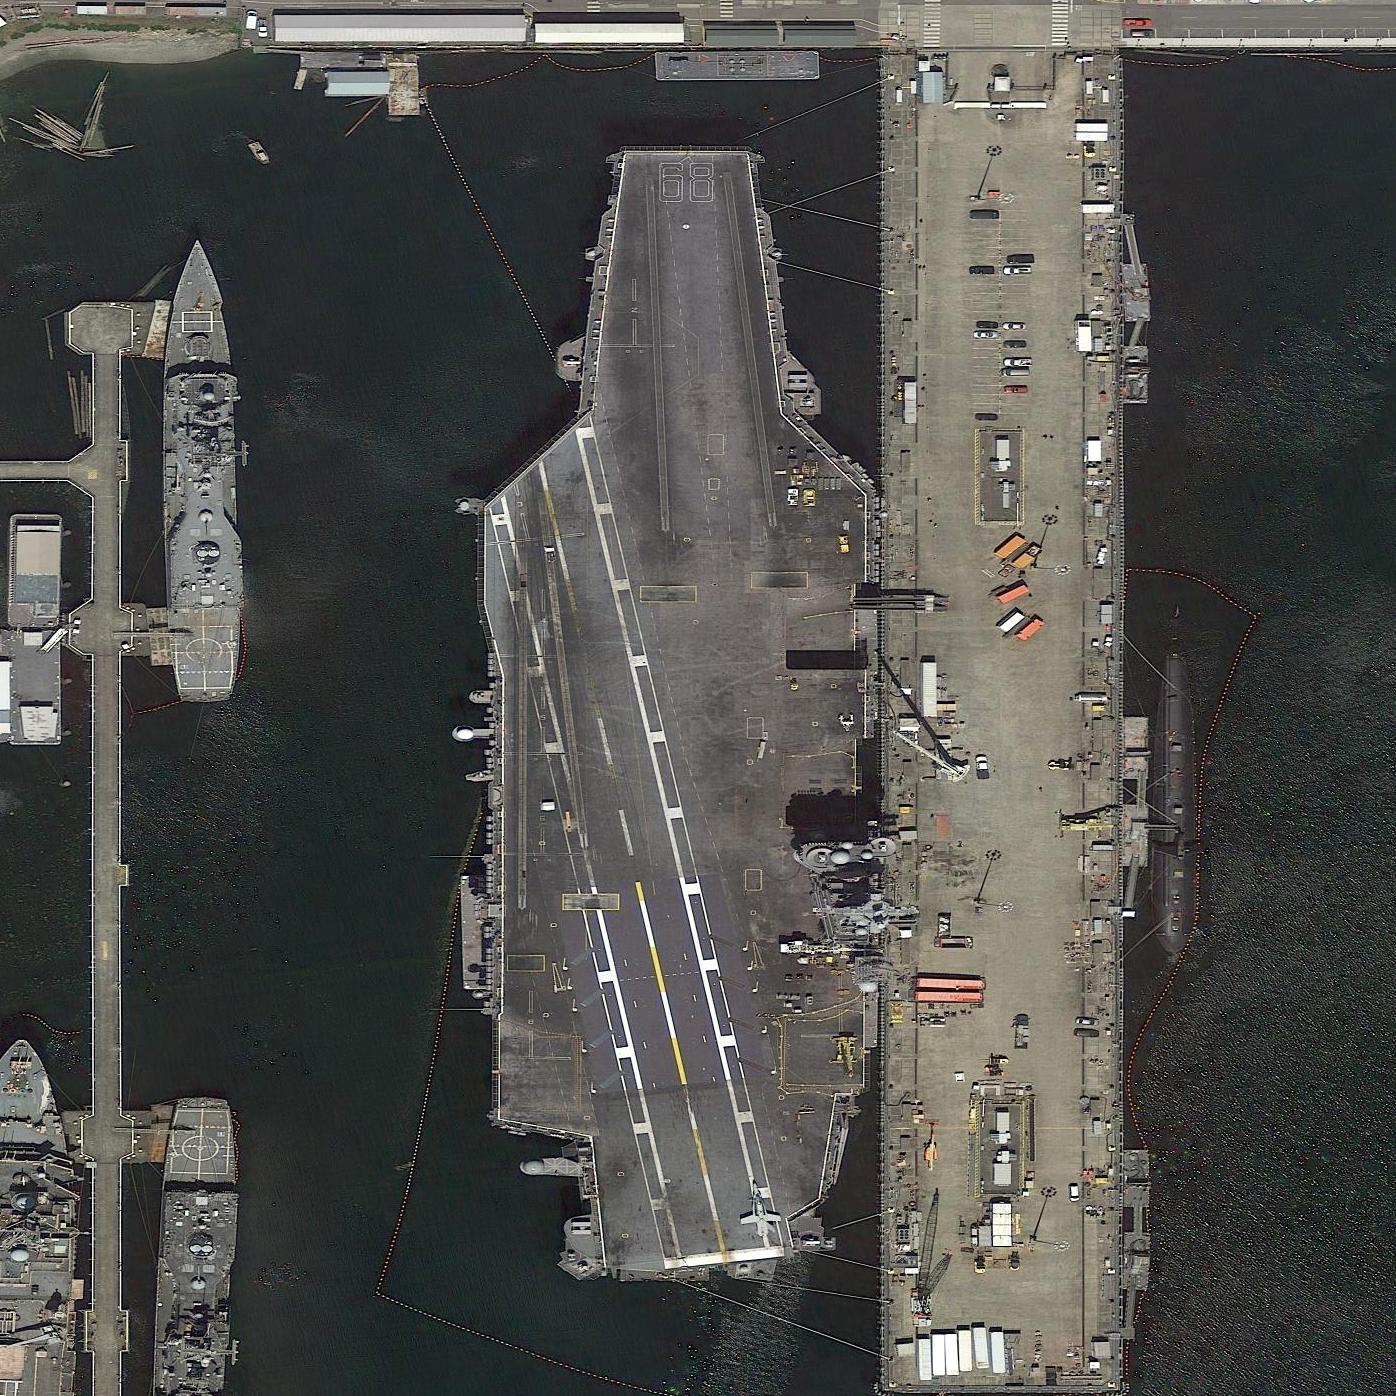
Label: aircraft_carrier